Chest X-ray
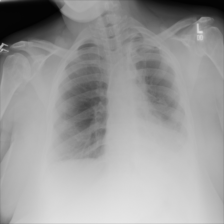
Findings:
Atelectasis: positive
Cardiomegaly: negative
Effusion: negative
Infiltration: positive
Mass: negative
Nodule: negative
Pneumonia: negative
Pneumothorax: negative
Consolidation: positive
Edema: negative
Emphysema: negative
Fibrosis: negative
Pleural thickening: negative
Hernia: negative